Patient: sex M, age 48
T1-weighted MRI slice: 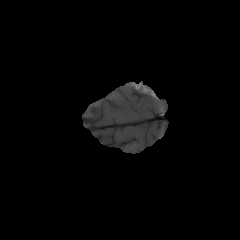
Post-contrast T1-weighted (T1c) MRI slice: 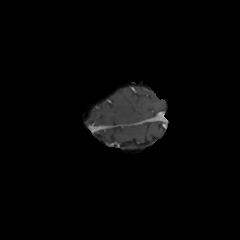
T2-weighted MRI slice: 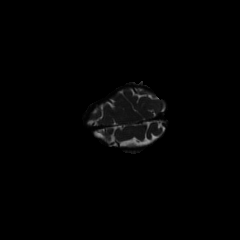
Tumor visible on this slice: yes
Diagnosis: Glioblastoma, IDH-wildtype
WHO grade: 4